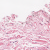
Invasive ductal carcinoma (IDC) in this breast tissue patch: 0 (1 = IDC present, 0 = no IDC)